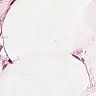
Metastatic tissue present: no